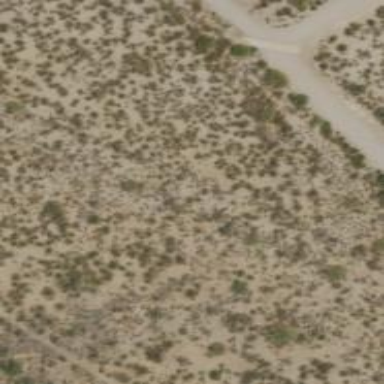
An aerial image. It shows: Abandoned road.